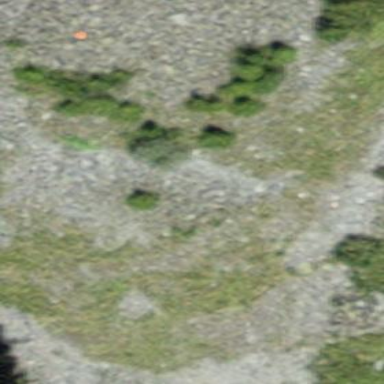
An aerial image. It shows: Natural scree.